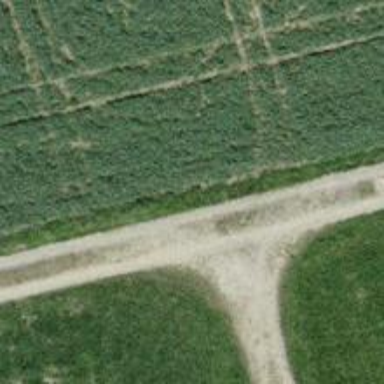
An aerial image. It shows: Agricultural track with grade3 tracktype suitable for agricultural vehicles.